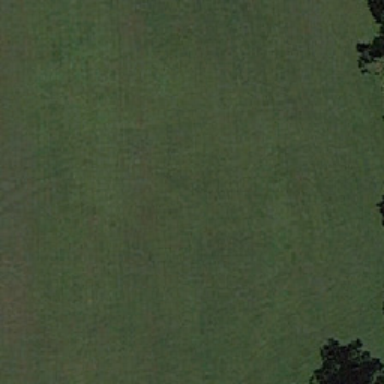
Grass is very big .